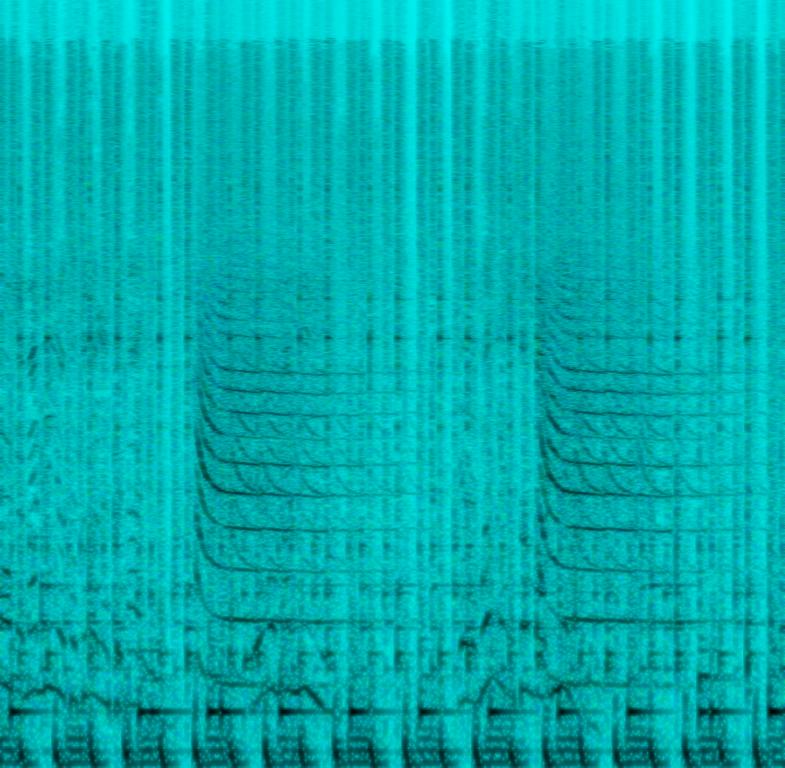
This song mainly contains rhythmic instruments with a monotone bassline giving the percussion's some low end. The male voice is speaking over the instrumental. The whole song sounds motivation and animates to dance. This song may be playing at a latin festival.